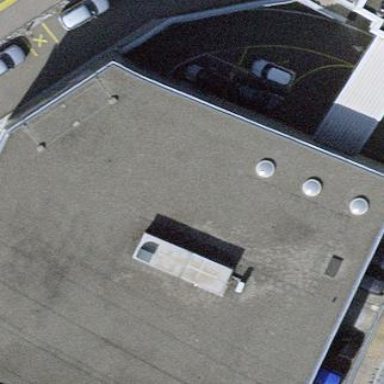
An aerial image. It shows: Commercial building housing car shop.